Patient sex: M
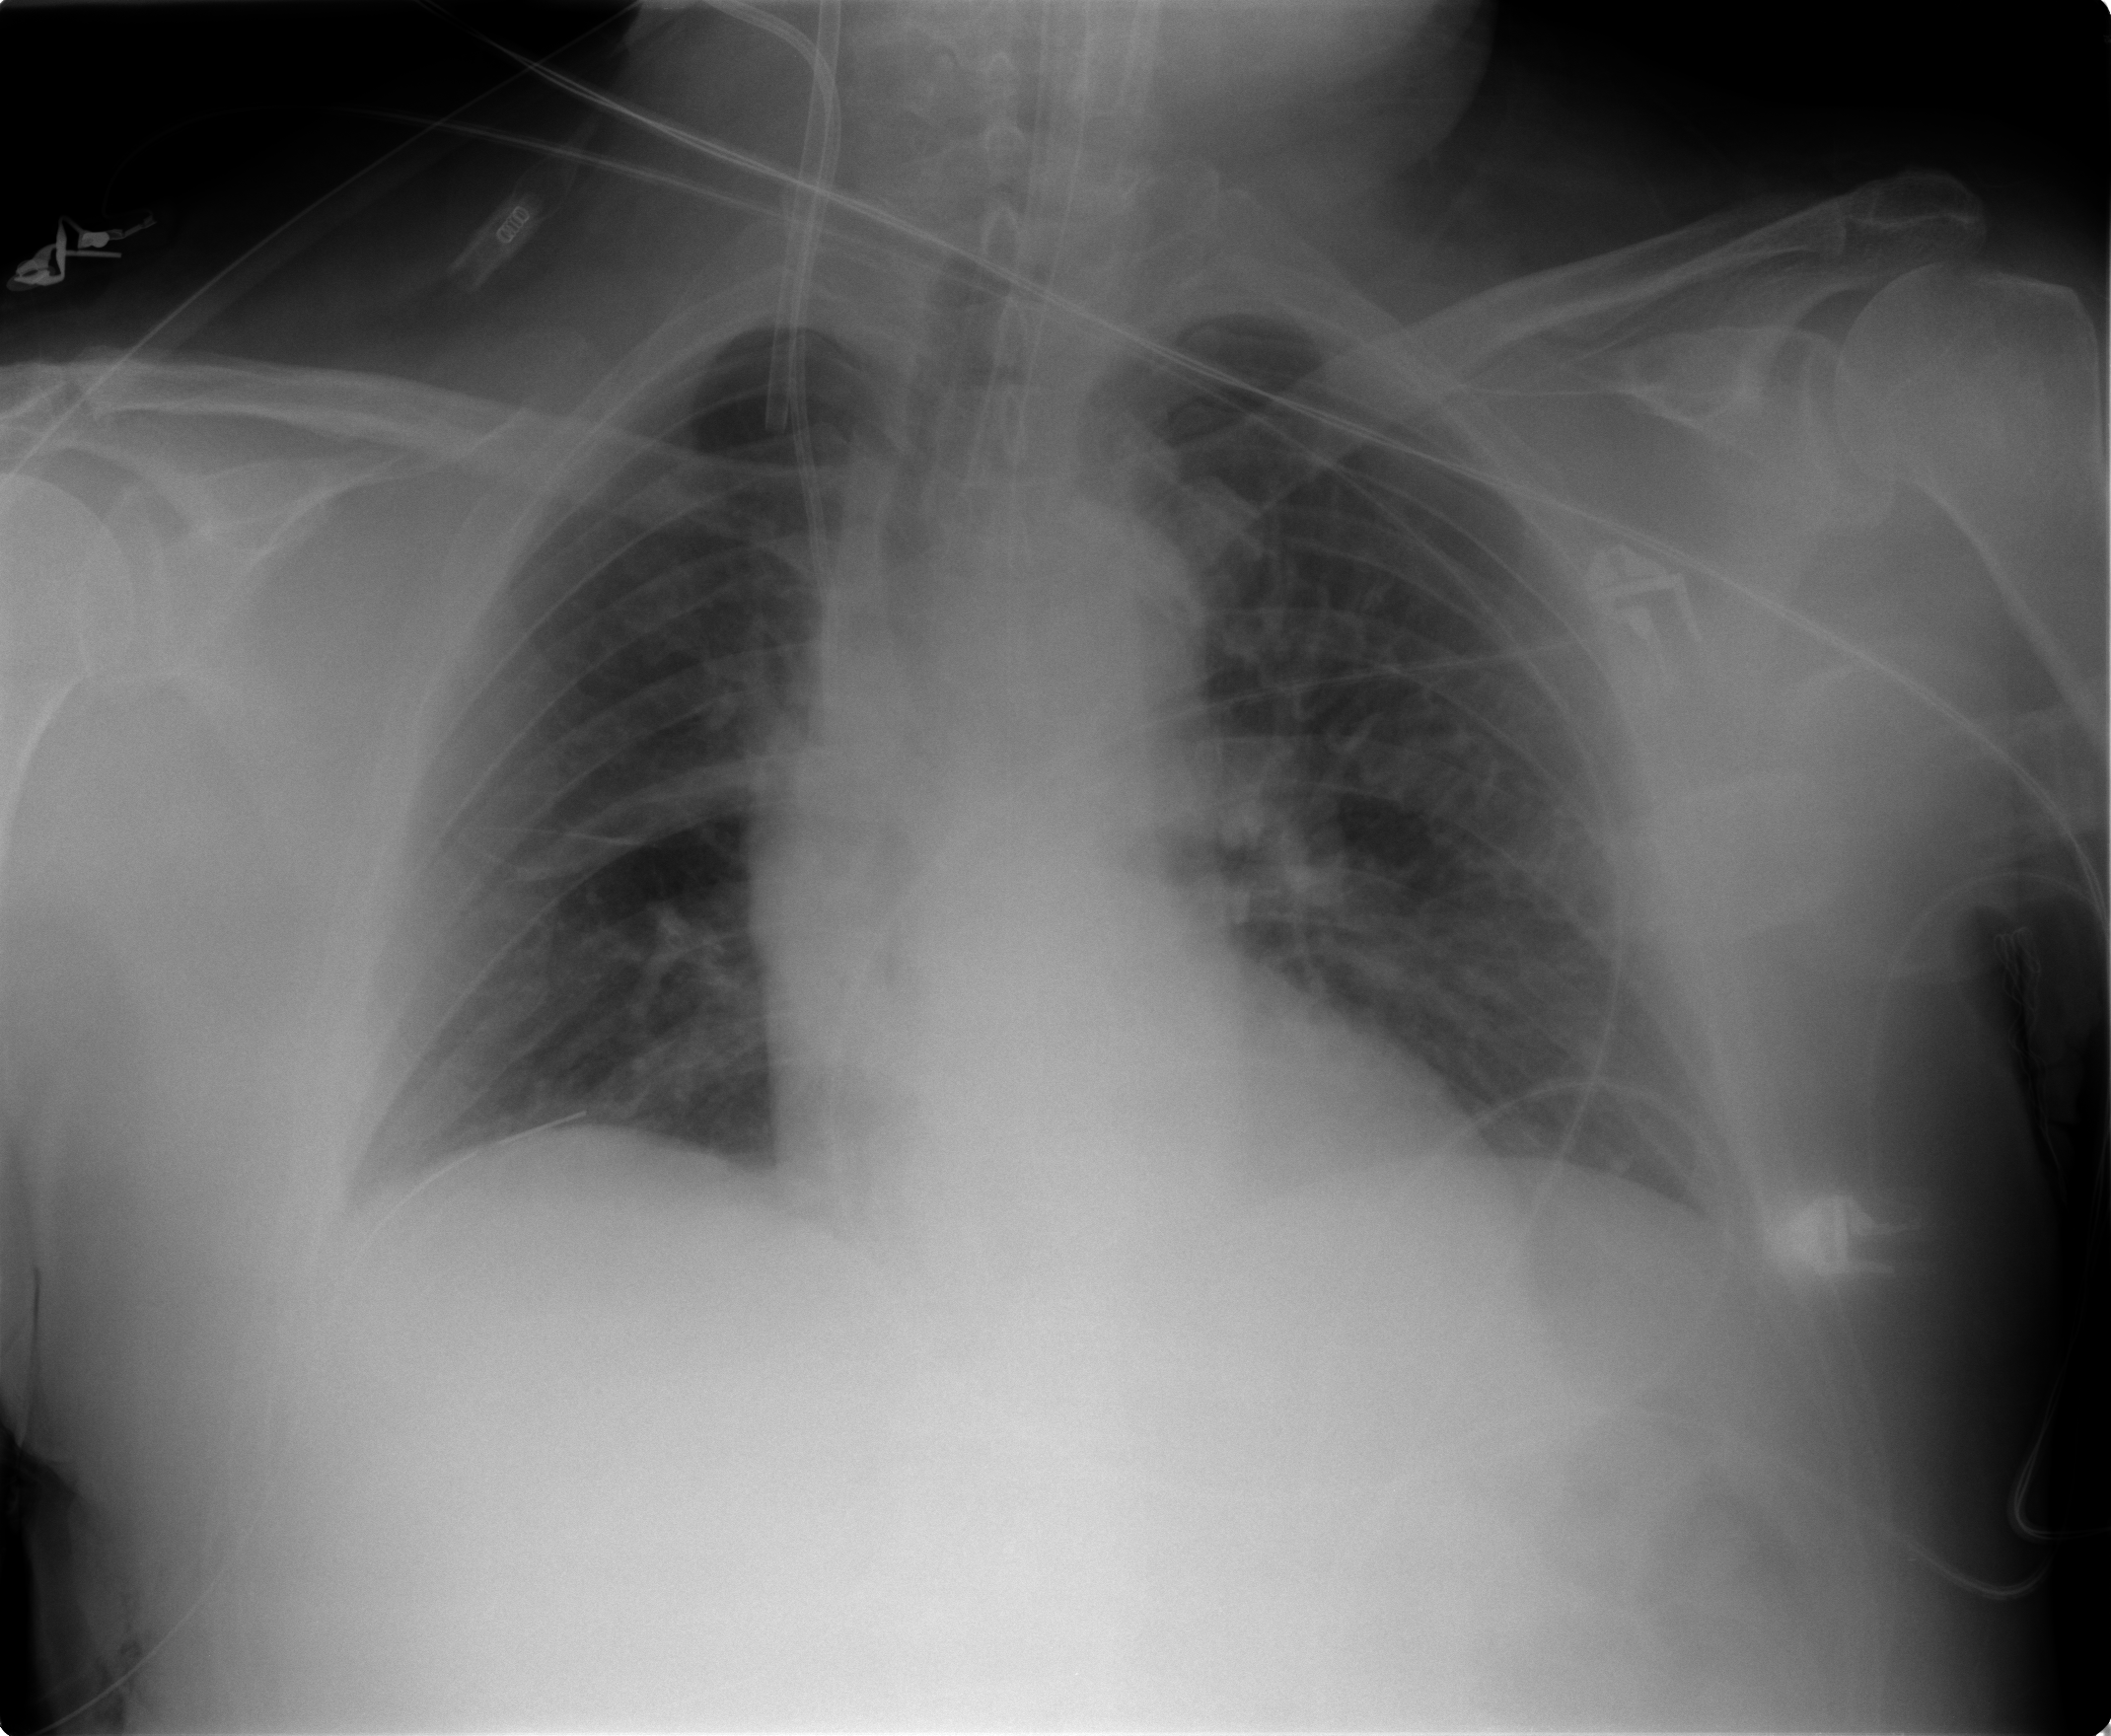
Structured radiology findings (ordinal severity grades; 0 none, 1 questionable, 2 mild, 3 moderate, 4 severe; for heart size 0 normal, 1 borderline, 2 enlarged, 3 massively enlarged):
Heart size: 0
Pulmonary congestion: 2
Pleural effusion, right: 0
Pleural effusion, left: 0
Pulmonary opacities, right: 0
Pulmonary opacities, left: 0
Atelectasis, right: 0
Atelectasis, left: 0